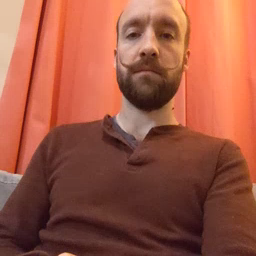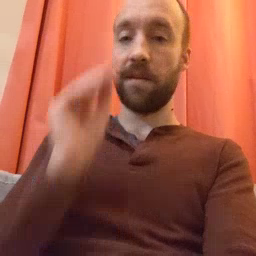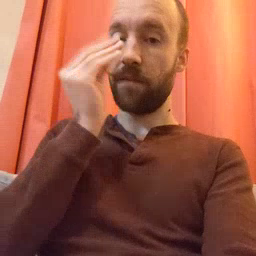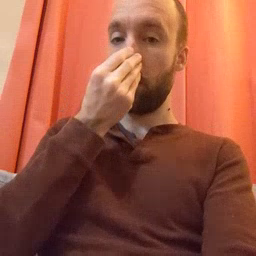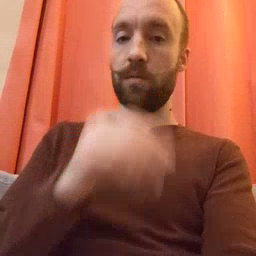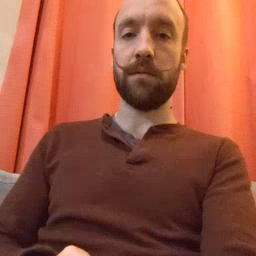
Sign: flower